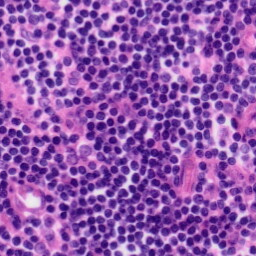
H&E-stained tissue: Tonsil